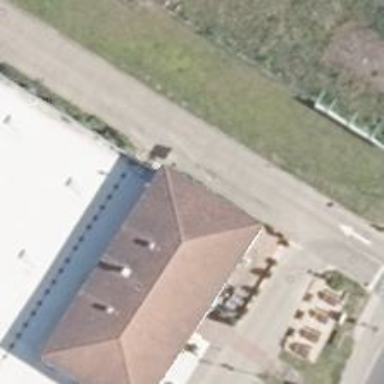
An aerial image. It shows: Restaurant.